Question: Please note: I am new to CS. Brand new.
I want my button div to be placed horizontally inside the confirm div: <URL>.
Right now my 'dialog-button' div width is equal to the width of the confirm Div. Why?
I am just placing two buttons inside my Div, so it's width should be equal to 128 (the total of two button witdh). Similarly the height should be equal to button height, but it isn't.
Second i want that mt 'button-div' placed center horizontally . I tried 'left: 50%' inside my 'button-div'. But it is aligning the left margin with the centre of the confirm div. How can i do it?

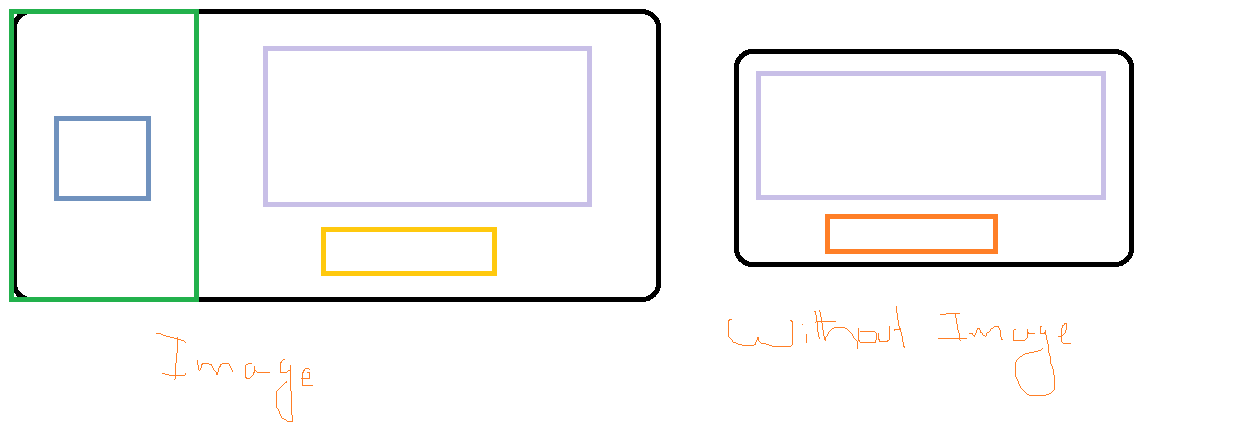
Answer: May be I didn't understand correctly, but if you want it inside then put it inside.
'''
<div id="message">
Are you sure you want to
<div id="dialog-button">
<button>Ok</button>
<button>Cancel</button>
</div>
</div>
'''
<URL>
---
### Update 1
Why, because '<div>'s are block tag, they take 100% width of the containing element. It is not equal to the width of confirm Div.
To make the 'dialog-button' take the actual width use 'display: inline-block' as its CSS. <URL>
### Update 2:
To the best from what i understood. <URL> is what you want. If not help me help you.
### Update 3:
Ok, here is a <URL>